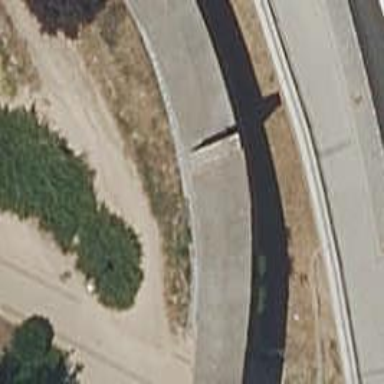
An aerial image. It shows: Aqueduct bridge carrying water pipeline.